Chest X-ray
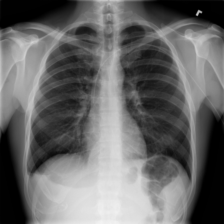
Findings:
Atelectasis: negative
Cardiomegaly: negative
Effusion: positive
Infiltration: positive
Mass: negative
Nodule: negative
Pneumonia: negative
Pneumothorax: negative
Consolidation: negative
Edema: negative
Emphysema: negative
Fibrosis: negative
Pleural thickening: negative
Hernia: negative